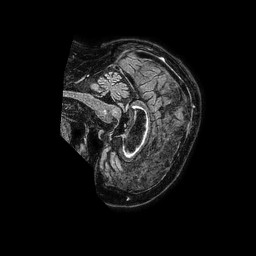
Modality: FLAIR
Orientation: sagittal
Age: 58
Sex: female
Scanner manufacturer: philips
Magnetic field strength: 1.5 T
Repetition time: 4.8 s
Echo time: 0.38 s